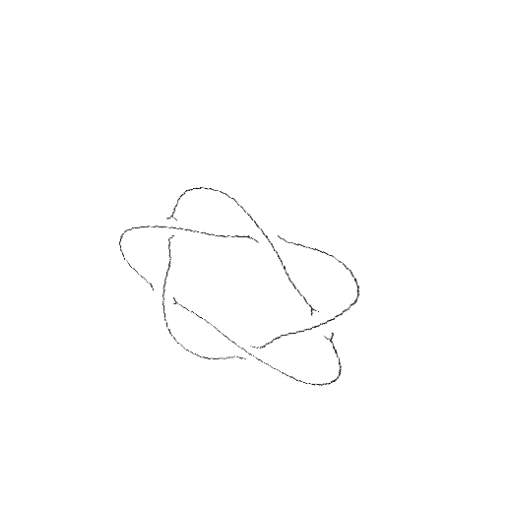
Crossing number: 5